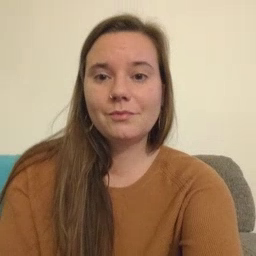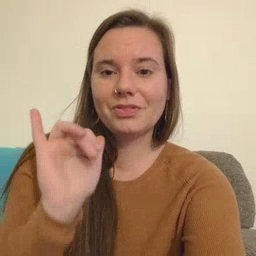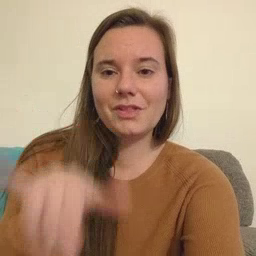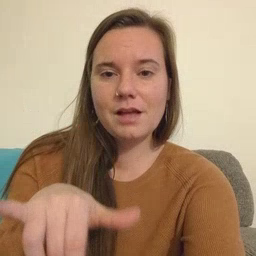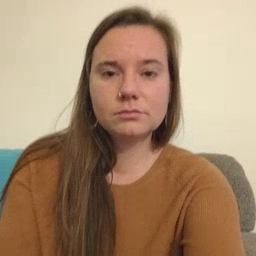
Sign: that